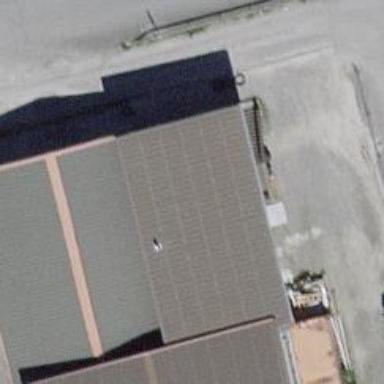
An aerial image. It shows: Car repair shop.